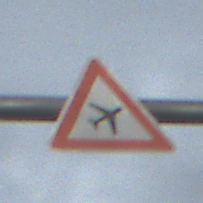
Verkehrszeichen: FlugbetriebLinks
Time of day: Night
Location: Outdoor (Nature)
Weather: Overcast
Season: NotSpecified
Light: Artificial